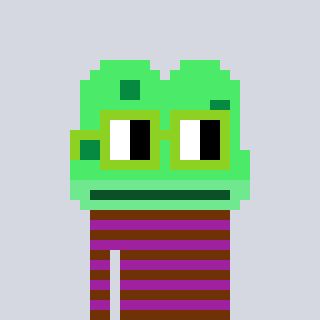
a pixel art character with square light green glasses, a frog-shaped head and a magenta-colored body on a cool background